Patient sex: M
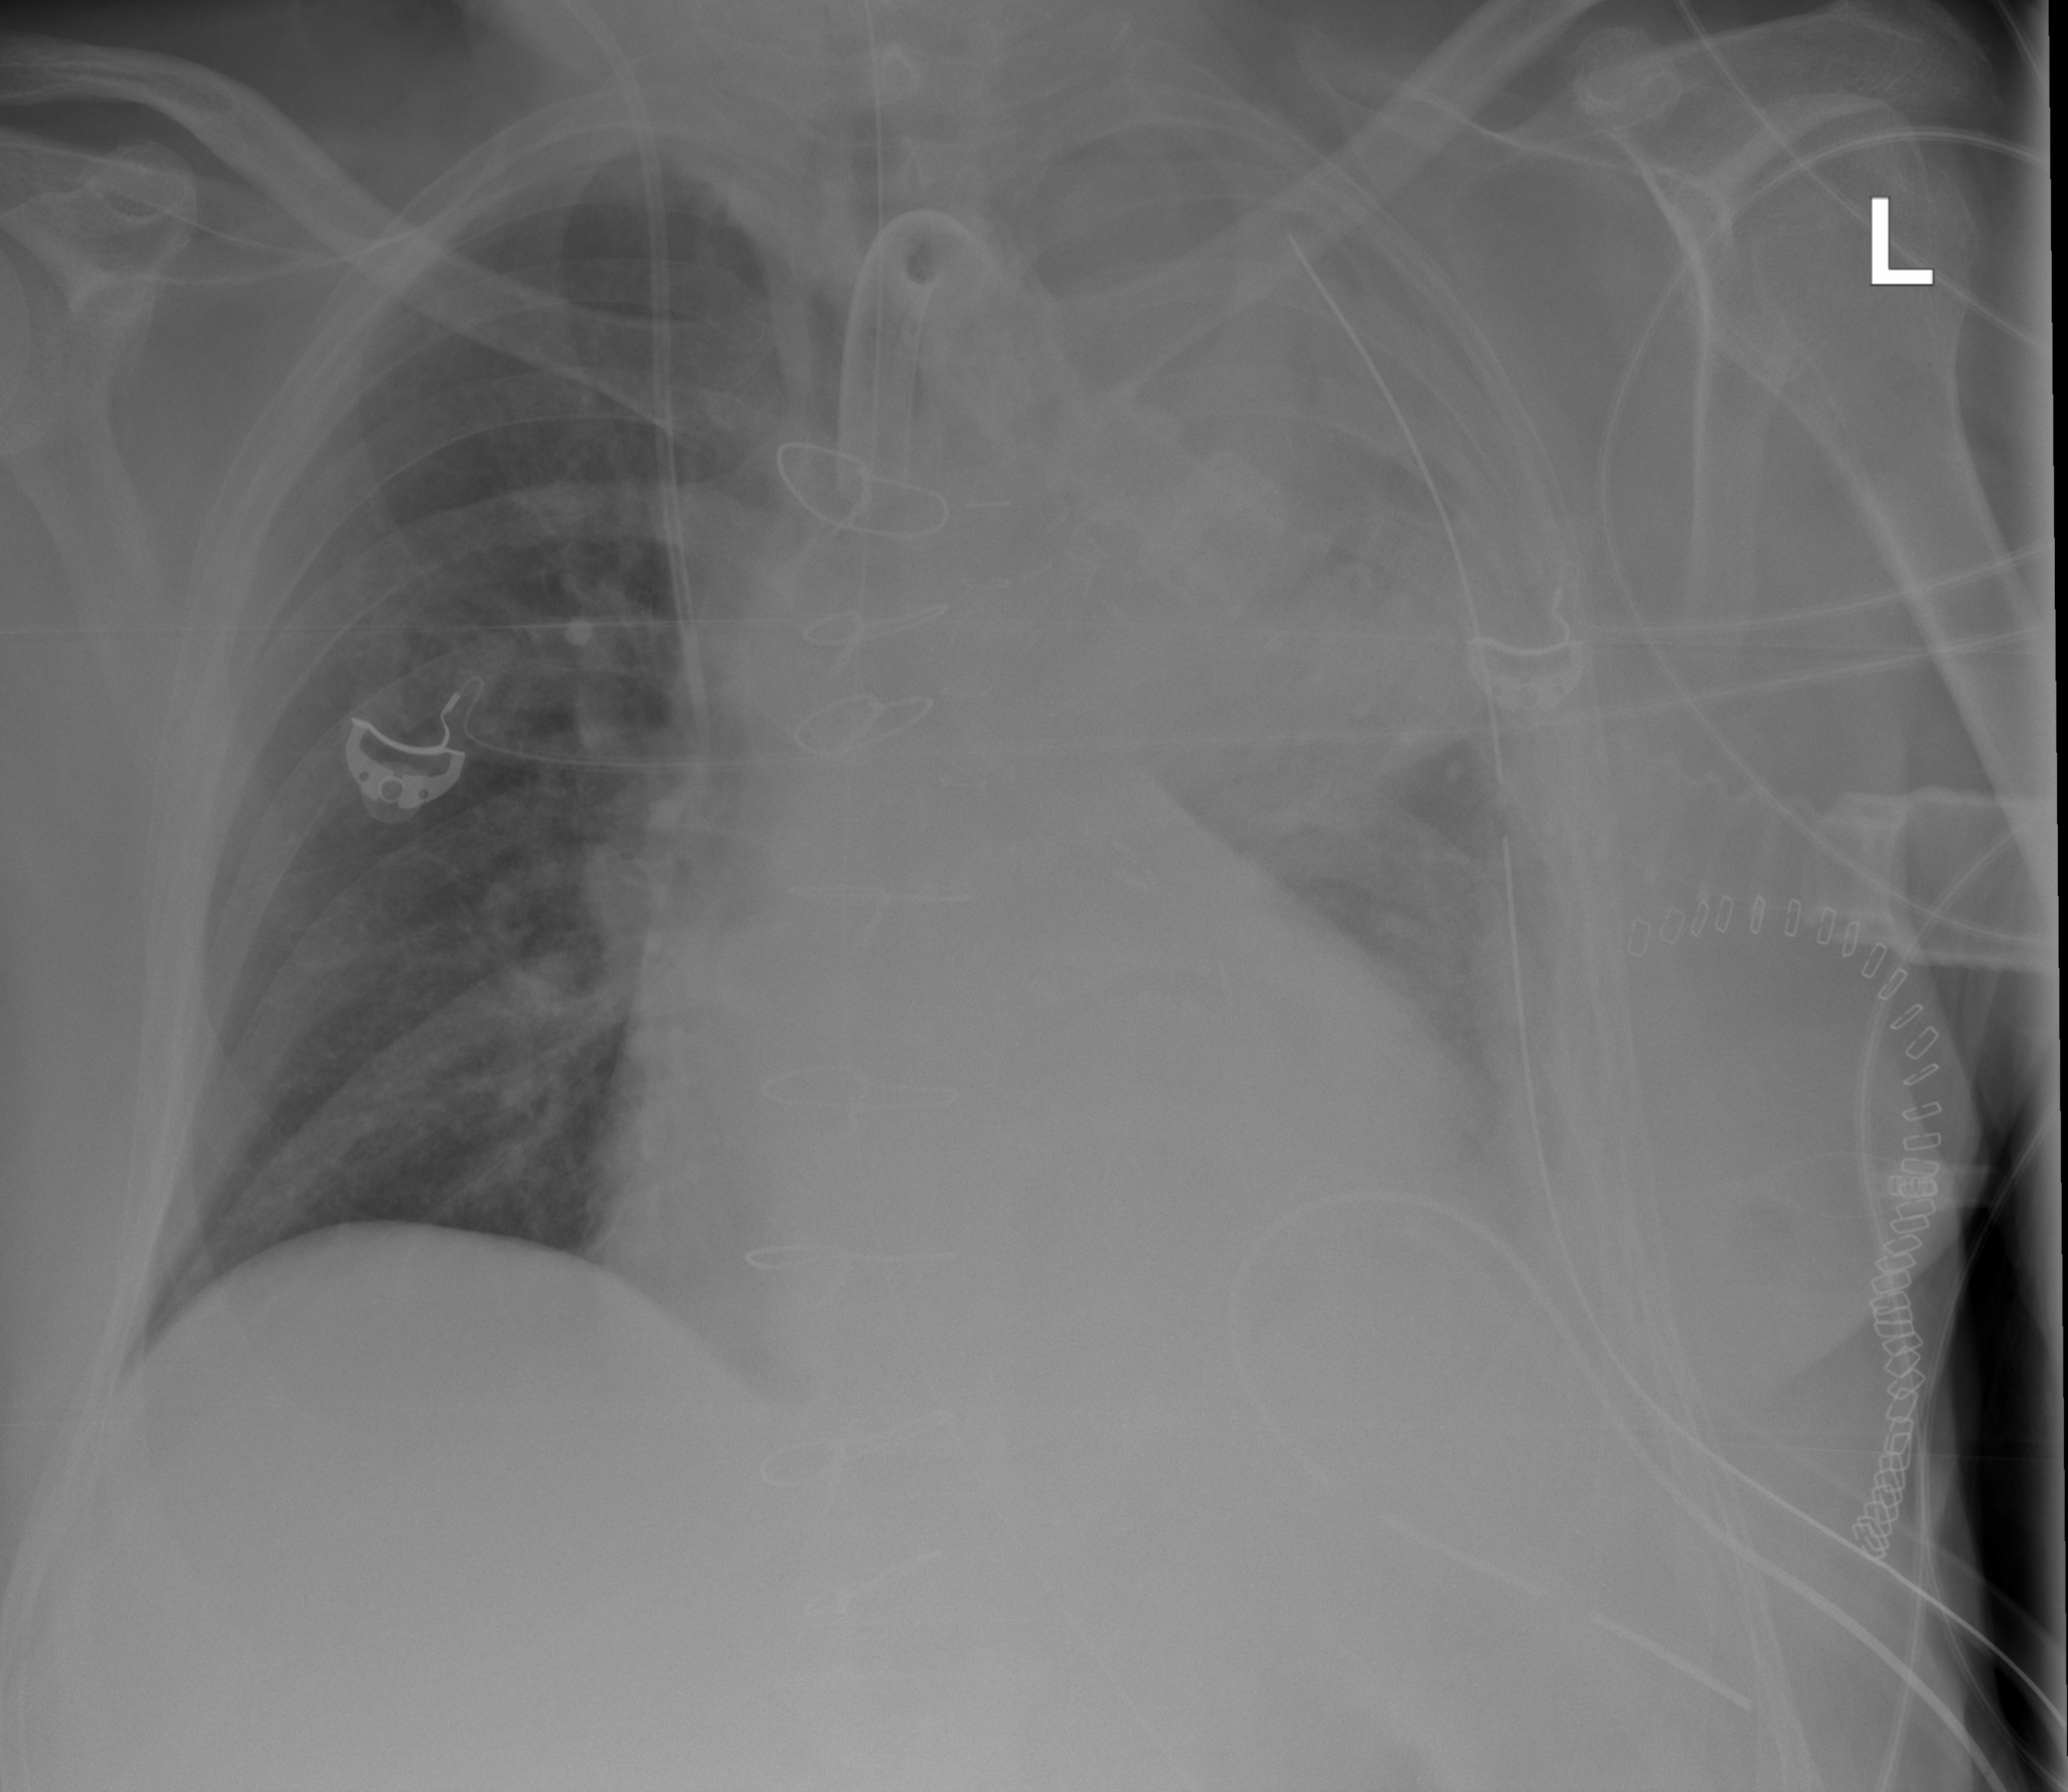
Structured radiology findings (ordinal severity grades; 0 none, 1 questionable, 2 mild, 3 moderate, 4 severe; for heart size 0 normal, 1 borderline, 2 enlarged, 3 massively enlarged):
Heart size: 2
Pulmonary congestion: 2
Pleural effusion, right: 0
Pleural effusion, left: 2
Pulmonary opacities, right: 0
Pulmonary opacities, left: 0
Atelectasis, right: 0
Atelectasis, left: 3